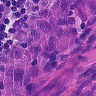
Metastatic tissue present: yes